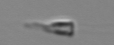
Label: Calciopappus